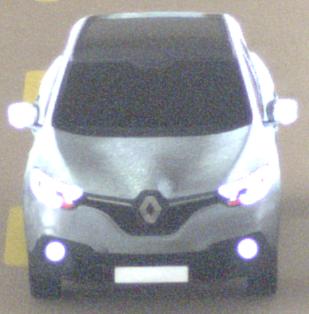
Make: Renault
Model: Kadjar ENERGY TCe 130
Detailed model: Kadjar
Model produced from: 2015/05
Model produced until: 2018/08
Doors: 5
Color: gray
Road condition: dry road
Daytime: midday
Contrast: medium contrast